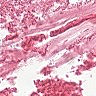
Metastatic tissue present: no